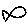
Label: fish